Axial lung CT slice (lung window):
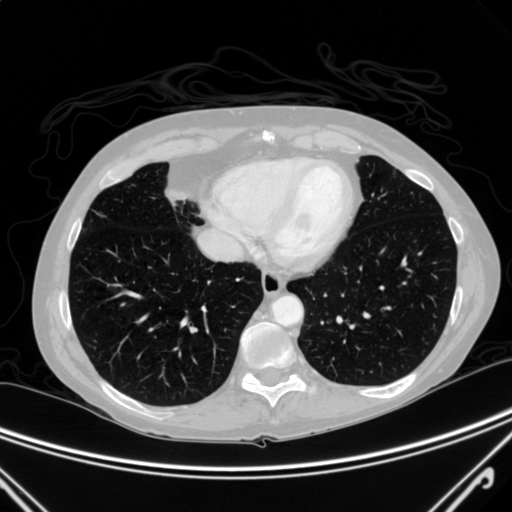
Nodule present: no